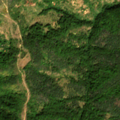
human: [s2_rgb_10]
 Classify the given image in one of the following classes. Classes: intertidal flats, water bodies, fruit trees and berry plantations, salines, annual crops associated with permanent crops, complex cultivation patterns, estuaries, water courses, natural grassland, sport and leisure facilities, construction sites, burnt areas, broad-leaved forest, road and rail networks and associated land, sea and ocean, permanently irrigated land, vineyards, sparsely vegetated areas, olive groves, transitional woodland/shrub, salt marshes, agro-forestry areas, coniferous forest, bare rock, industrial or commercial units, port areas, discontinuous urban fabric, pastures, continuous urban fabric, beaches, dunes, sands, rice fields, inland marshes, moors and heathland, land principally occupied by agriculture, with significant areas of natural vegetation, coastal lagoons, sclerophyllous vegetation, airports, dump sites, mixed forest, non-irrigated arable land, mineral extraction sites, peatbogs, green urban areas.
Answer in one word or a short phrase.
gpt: broad-leaved forest, mixed forest, transitional woodland/shrub